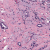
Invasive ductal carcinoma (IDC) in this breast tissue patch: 1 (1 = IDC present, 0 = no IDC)